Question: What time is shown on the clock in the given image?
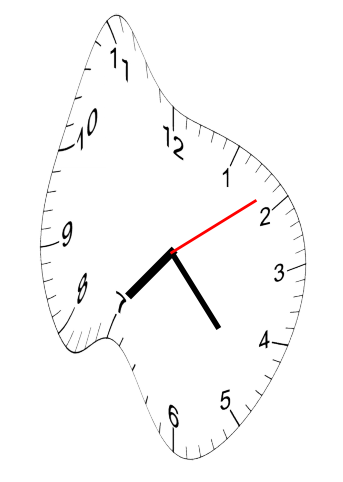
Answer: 07:23:09